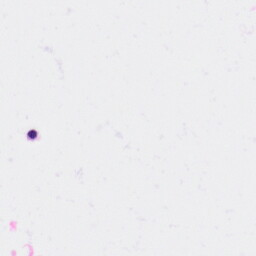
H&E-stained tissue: Kidney